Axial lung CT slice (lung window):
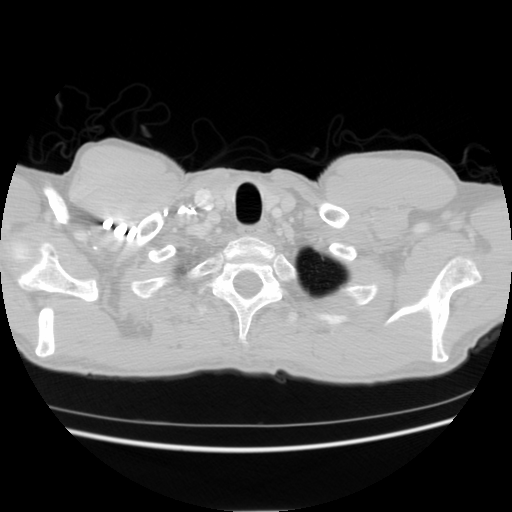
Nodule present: no